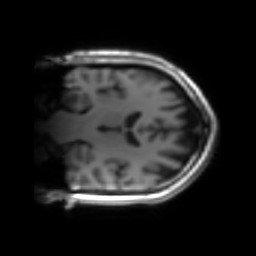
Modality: inplaneT1
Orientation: coronal
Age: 28
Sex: male
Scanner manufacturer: siemens
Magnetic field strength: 3 T
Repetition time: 1.2 s
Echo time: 0.00251 s